Interaction volume radius: 10 \u00c5
Interaction volume height: 25 \u00c5
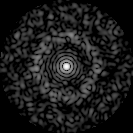
Disorder parameter: 0.8674